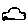
Label: car